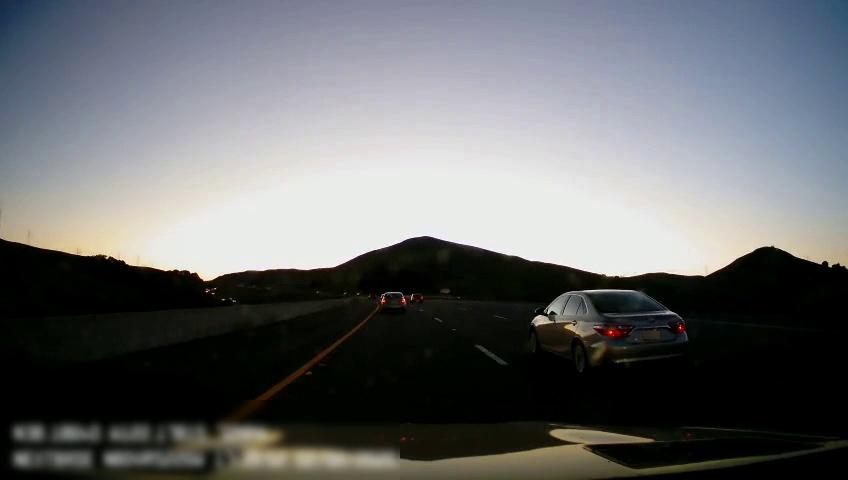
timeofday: Day
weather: Sunny
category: Drivable Space
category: Vehicles | Car
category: Vehicles | Car
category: Vehicles | Car
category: Vehicles | Car
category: Lanes | Alternate Lane
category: Lanes | Current Lane
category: Lanes | Current Lane
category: Lanes | Alternate Lane
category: Lanes | Alternate Lane